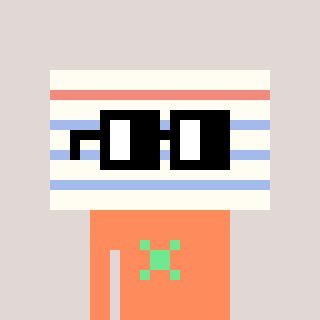
a pixel art character with square black glasses, a empty notebook page-shaped head and a peachy-colored body on a warm background